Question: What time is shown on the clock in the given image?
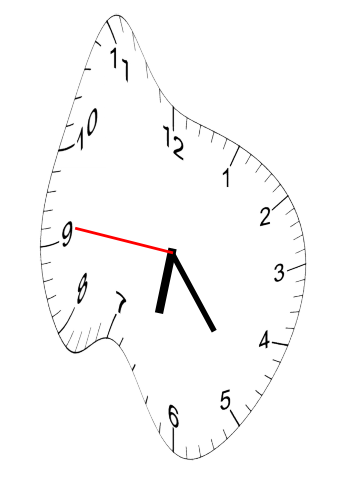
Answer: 06:23:46